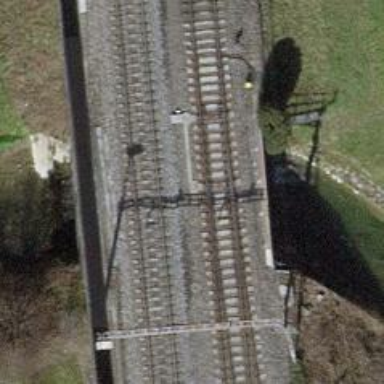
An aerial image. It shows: Railway switch.